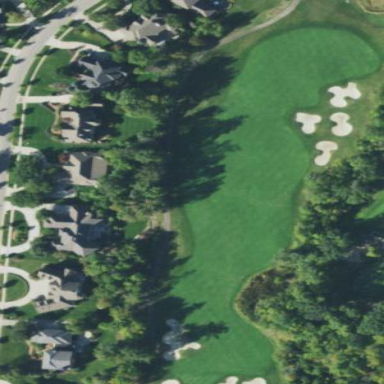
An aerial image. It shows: Grassy area designated as golf fairway.